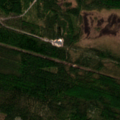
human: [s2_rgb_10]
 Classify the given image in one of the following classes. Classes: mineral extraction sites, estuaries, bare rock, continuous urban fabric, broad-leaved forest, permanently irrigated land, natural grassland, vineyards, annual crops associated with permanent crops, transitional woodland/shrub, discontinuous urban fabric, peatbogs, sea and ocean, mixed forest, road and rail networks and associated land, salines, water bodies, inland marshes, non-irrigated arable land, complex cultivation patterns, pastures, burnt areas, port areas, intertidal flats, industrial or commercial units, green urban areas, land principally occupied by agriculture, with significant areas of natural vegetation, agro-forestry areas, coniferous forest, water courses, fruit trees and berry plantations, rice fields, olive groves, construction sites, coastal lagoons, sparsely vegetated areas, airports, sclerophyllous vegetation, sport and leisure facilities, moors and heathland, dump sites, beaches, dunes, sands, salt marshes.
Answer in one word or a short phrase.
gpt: coniferous forest, mixed forest, transitional woodland/shrub